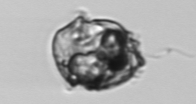
Label: Proterythropsis